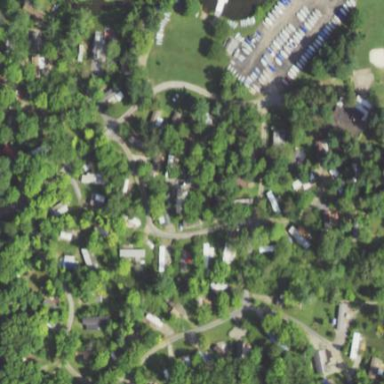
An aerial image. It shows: Campsite designated for tourism.